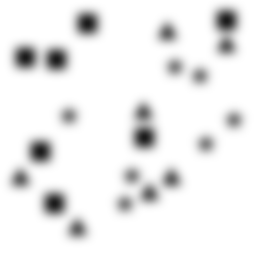
Squares: 7
Triangles: 7
Stars: 7
Total shapes: 21